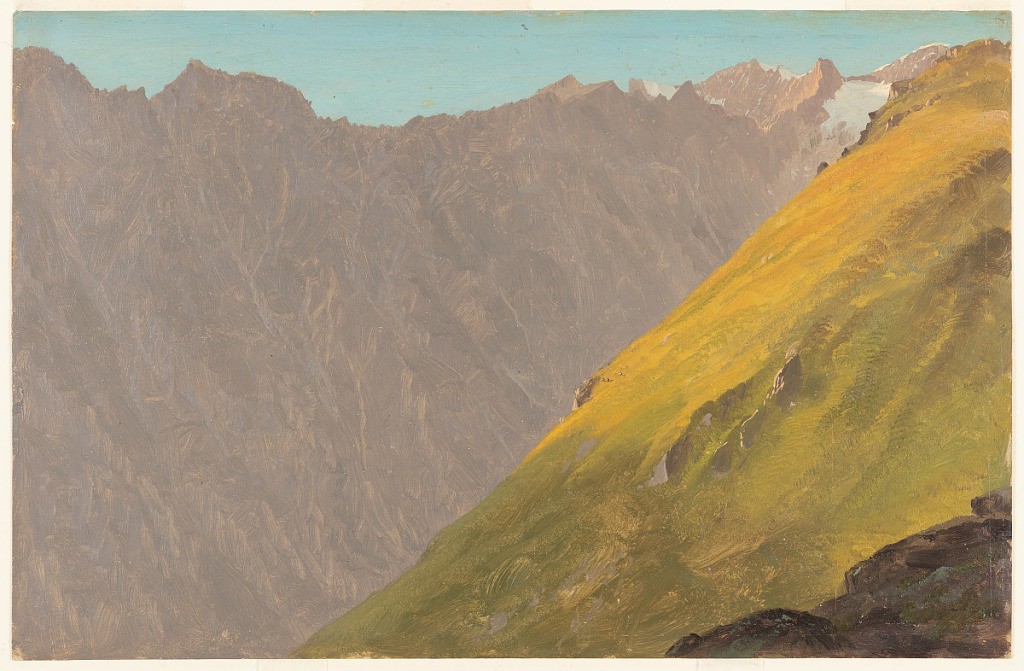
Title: Alpine Landscape
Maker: Frederic Edwin Church, American, 1826–1900
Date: June - August, 1868
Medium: Oil and graphite on tan paperboard
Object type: drawing
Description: Landscape study showing a view of a mountain range from midway up a steep, lush hillside in the alps of Bavaria, Austria, or Switzerland. In the foreground, a vibrant green grass climbs up the steep slope of a mountain at right, which is partially shaded. This ridge leads to sharp, rocky, and snow-strewn peaks in the background at upper right. The serrated ridge across the valley is entirely enshrouded and seemingly appears as a sheer rock wall. View of the valley at its base is cutoff.